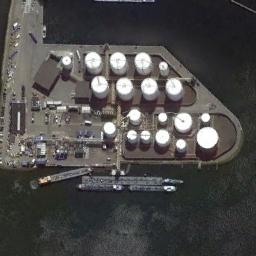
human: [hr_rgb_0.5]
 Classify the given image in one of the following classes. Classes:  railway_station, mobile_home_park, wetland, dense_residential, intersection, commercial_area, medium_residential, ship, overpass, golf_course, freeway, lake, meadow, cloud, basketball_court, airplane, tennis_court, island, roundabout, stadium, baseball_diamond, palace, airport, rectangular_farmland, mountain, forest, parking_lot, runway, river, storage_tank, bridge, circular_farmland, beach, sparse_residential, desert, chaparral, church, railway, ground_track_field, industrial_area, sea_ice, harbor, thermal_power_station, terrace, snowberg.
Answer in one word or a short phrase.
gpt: storage_tank